Brain MRI, t1w sequence, axial 2D slice.
Patient: age 27, sex F, weight 95 kg, height 1.95 m
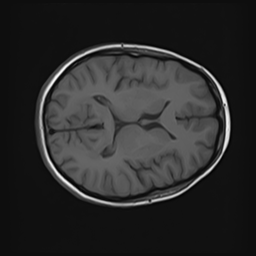